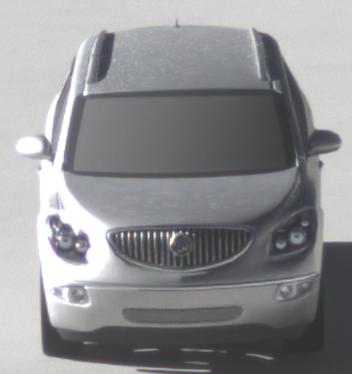
Make: Buick
Model: Enclave
Detailed model: GMT967
Model produced from: 2007
Model produced until: 2017
Doors: 5
Color: white
Road condition: dry road
Daytime: morning or afternoon
Contrast: high contrast